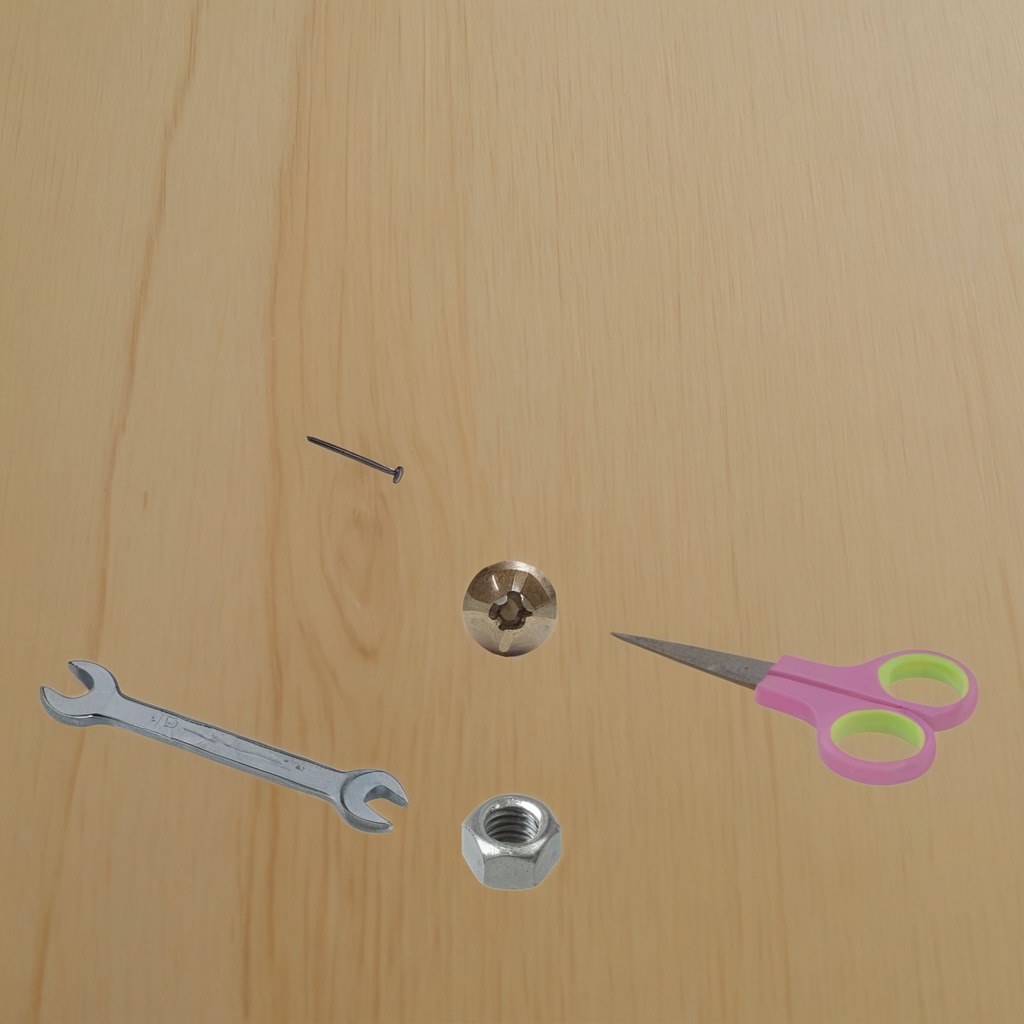
A metal machine screw, an iron nail, a metal nut, a pair of scissors, and a wrench are lying on the plywood surface.